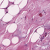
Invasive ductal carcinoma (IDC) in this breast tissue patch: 0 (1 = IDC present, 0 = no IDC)